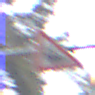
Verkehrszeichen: Bahnuebergang
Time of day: Midday
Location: Outdoor (Nature)
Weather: Overcast
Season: NotSpecified
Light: Natural